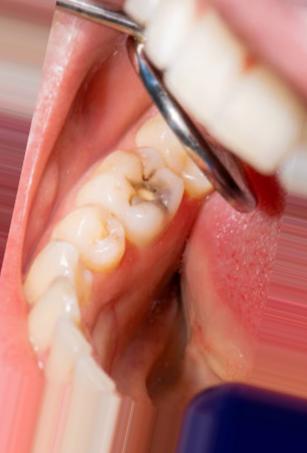
Condition: Caries